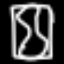
Label: hourglass